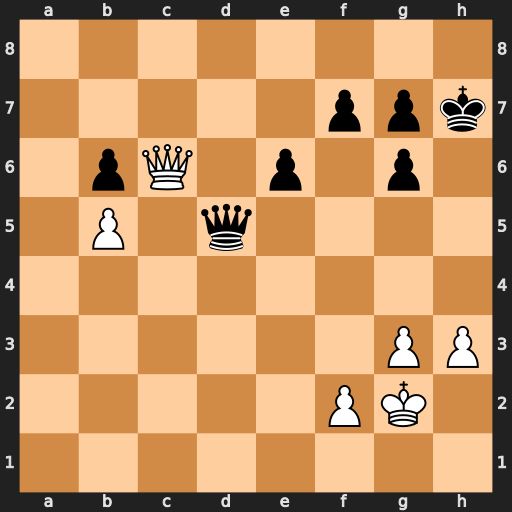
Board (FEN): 8/5ppk/1pQ1p1p1/1P1q4/8/6PP/5PK1/8
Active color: w
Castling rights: -
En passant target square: -
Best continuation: Qxd5 exd5 Kf3 g5 Ke3